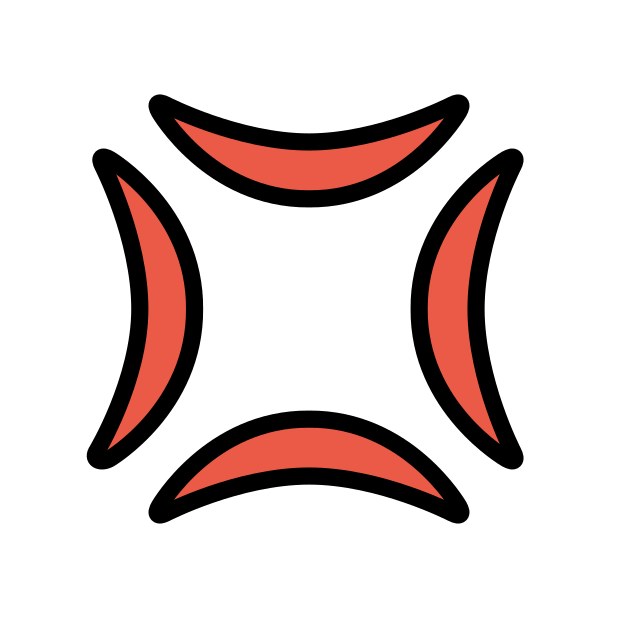
Emoji: 💢
Name: anger symbol
Unicode: 0x1f4a2